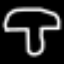
Label: mushroom